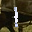
Label: 1